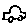
Label: car